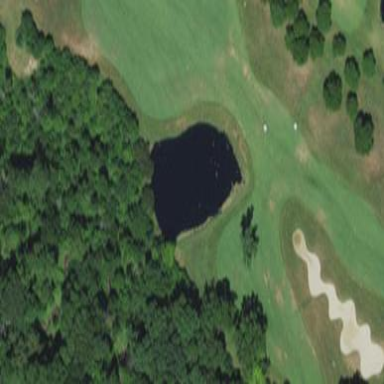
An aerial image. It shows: Scenic view of water hazard on golf course. The natural water feature adds beauty to the landscape.